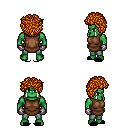
a pixel art fantasy rpg character, male body template, orc, green skin, brown tunic, teal pants, dark blonde curly afro hairstyle, metal gloves, black slippers, four views (front, back, left, right), 2x2 character sprite sheet, small pixel art, hard edges, no anti-aliasing